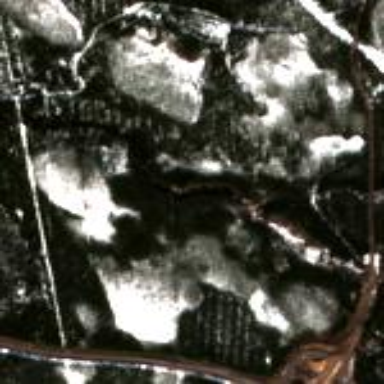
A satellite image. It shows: Mixed leaf woodland.